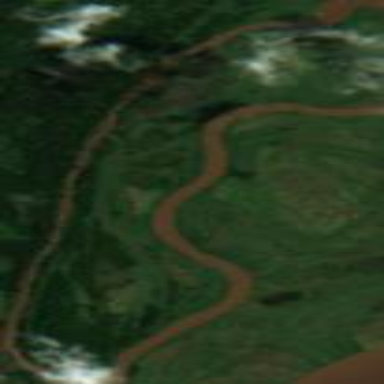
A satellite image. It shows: River flowing through natural landscape.